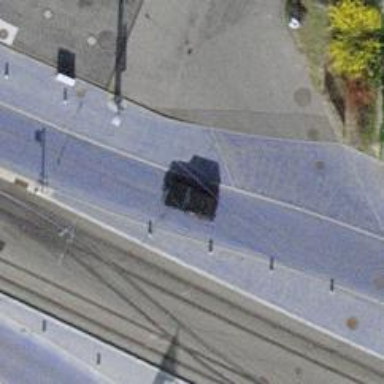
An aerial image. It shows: Asphalt sidewalk and cycleway.